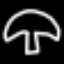
Label: mushroom